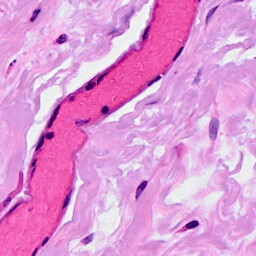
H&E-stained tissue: Breast